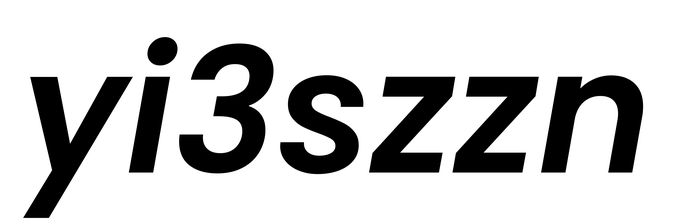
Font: Poppins-SemiBoldItalic